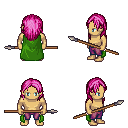
a pixel art fantasy rpg character, male body template, human, tanned skin, green cape, magenta pants, pink long hairstyle, spear, four views (front, back, left, right), 2x2 character sprite sheet, small pixel art, hard edges, no anti-aliasing